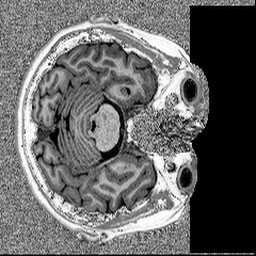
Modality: MP2RAGE
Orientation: axial
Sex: female